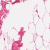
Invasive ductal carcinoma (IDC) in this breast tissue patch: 0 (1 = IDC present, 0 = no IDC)